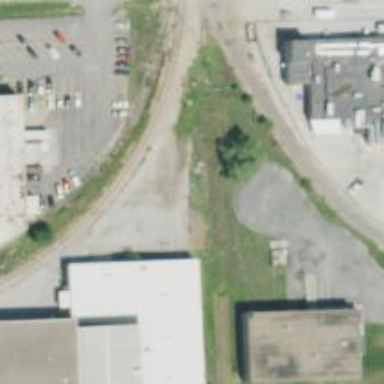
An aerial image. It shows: Abandoned railway spur.